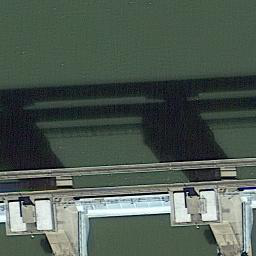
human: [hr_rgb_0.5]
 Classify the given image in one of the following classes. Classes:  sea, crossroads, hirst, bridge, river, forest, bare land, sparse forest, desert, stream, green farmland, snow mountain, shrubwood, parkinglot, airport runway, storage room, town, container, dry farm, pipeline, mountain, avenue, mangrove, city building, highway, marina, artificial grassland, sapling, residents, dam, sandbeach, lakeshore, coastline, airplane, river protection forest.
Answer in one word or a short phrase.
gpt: dam